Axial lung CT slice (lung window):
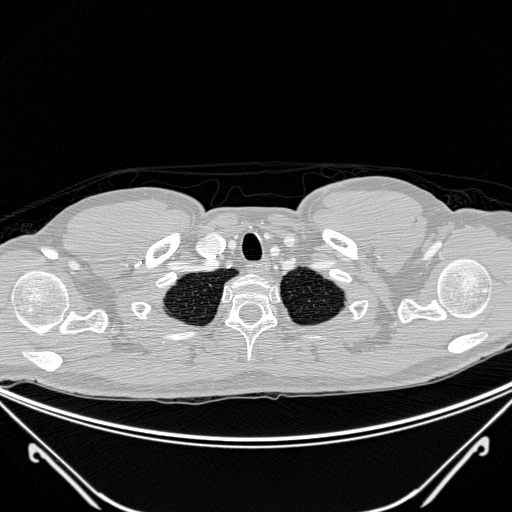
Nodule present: no